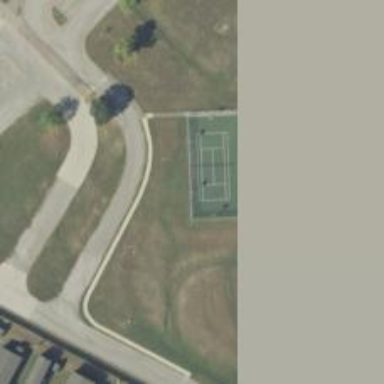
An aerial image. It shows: Basketball court in the leisure land pitch.